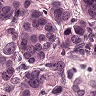
Metastatic tissue present: yes